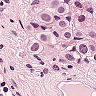
Metastatic tissue present: yes